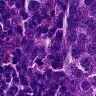
Metastatic tissue present: no